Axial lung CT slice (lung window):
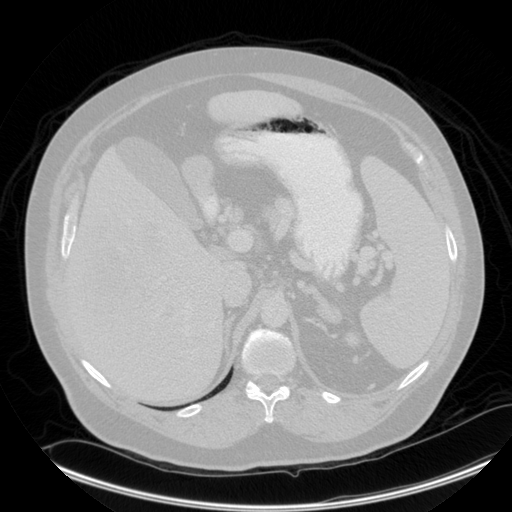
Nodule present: no